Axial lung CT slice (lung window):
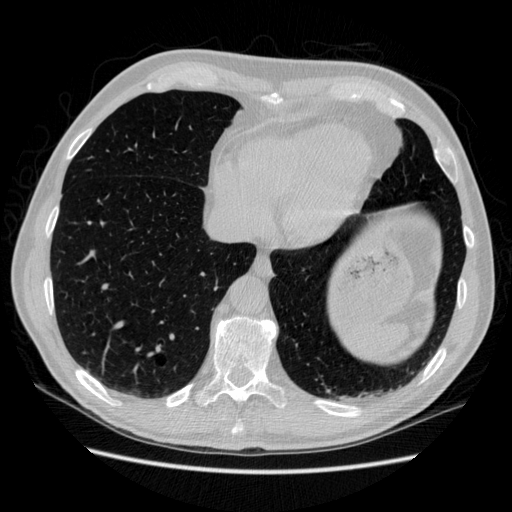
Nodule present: no